Question: I'm brand new to xsl so this is probably a very simple question.
I have an xml file as shown below, using xsl how can I get the values of each of the different elements. I've been trying to use for-each & value-of but cannot seem to get the element value, just keep getting the element names instead.

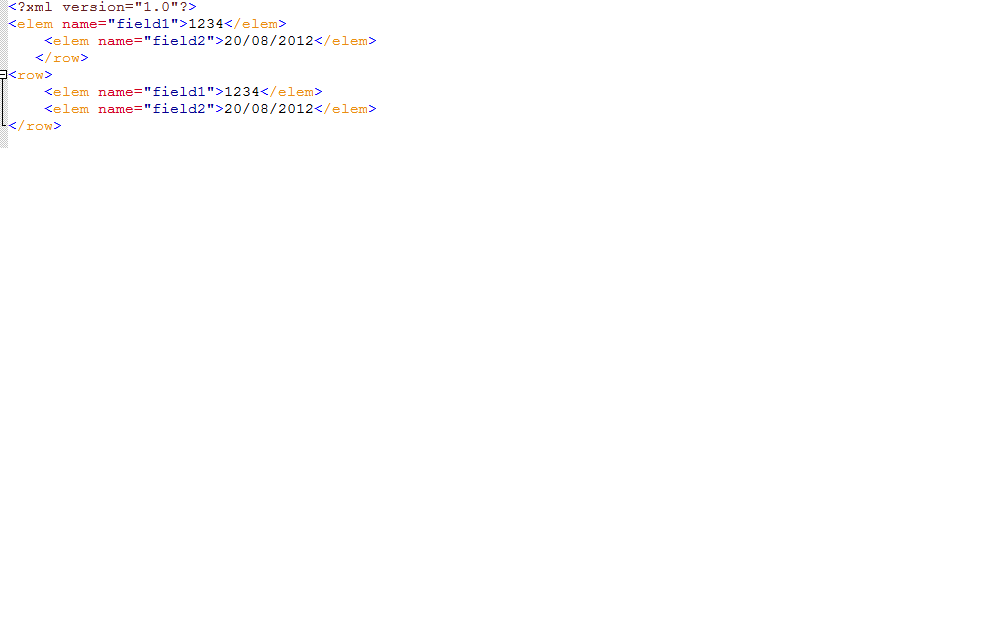
Answer: Firstly, that XML is not well formed, so please post the XML you are trying to transform. It would also be worth showing us the XSLT you have tried so we can help you correct it.
In the mean time, this may help
'''
<?xml version="1.0" encoding="UTF-8"?>
<xsl:stylesheet version="1.0" xmlns:xsl="http://www.w3.org/1999/XSL/Transform">
<xsl:template match="/">
<xsl:for-each select="./elem">
Value:<xsl:value-of select="."/><br/>
NameAttribute:<xsl:value-of select="@name"/><br/>
</xsl:for-each>
</xsl:template>
</xsl:stylesheet>
'''